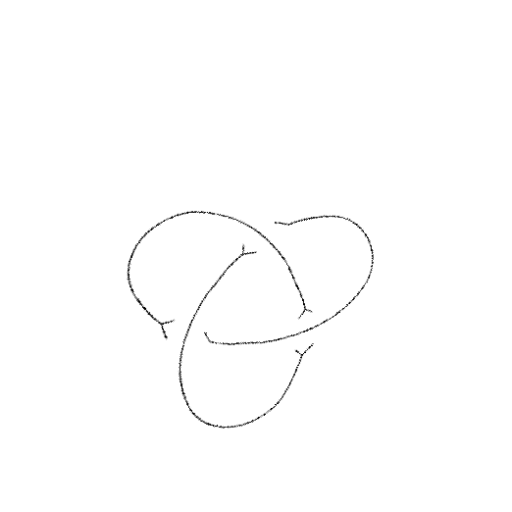
Crossing number: 3